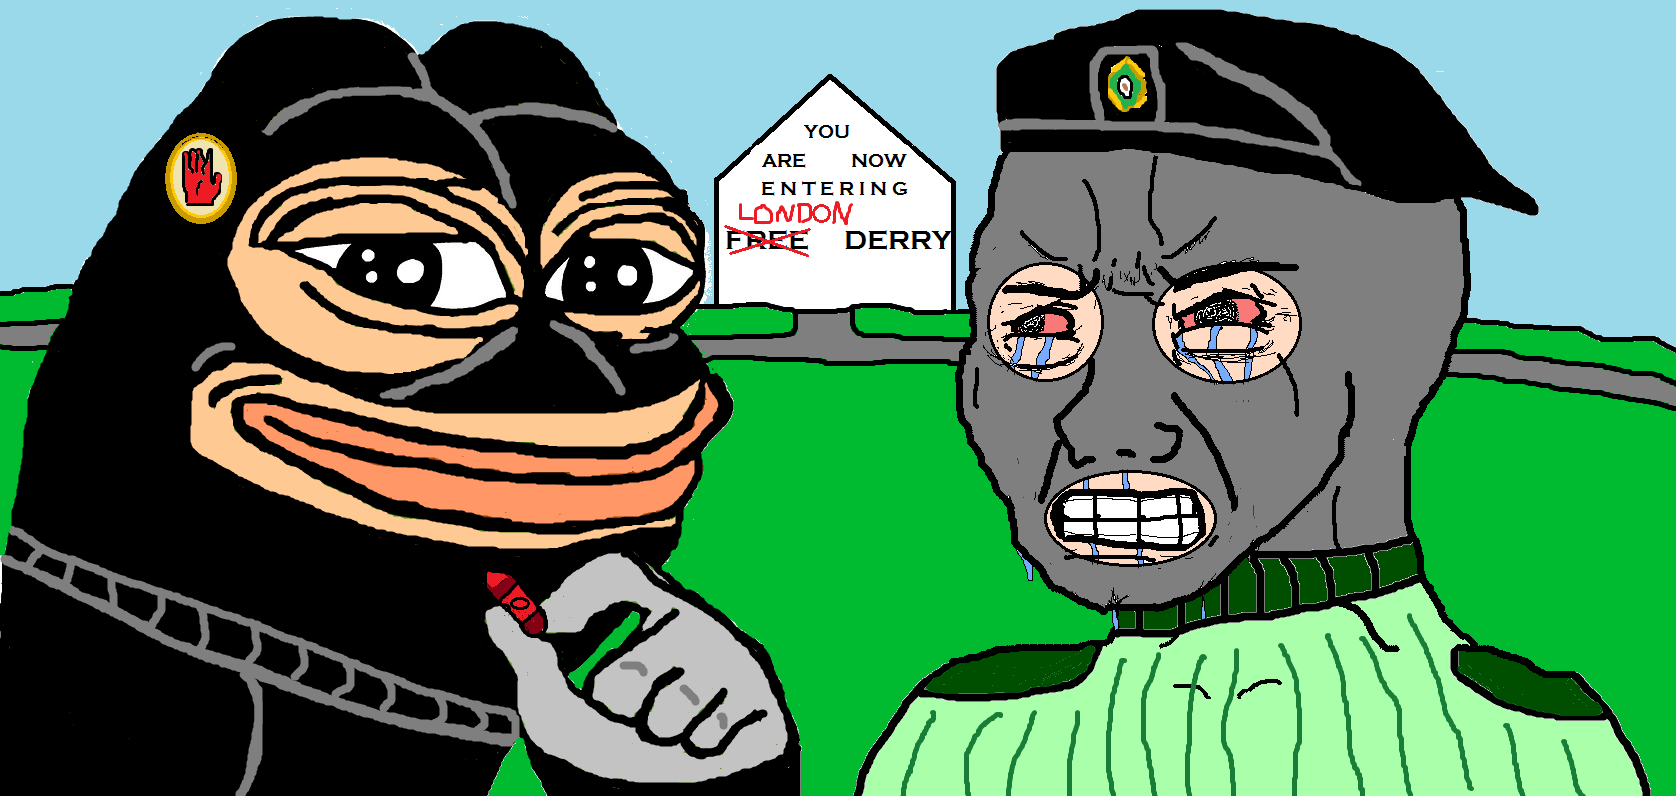
Label: 5_Wojak_with_Background